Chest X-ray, PA view. Patient: 64 years old, sex M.
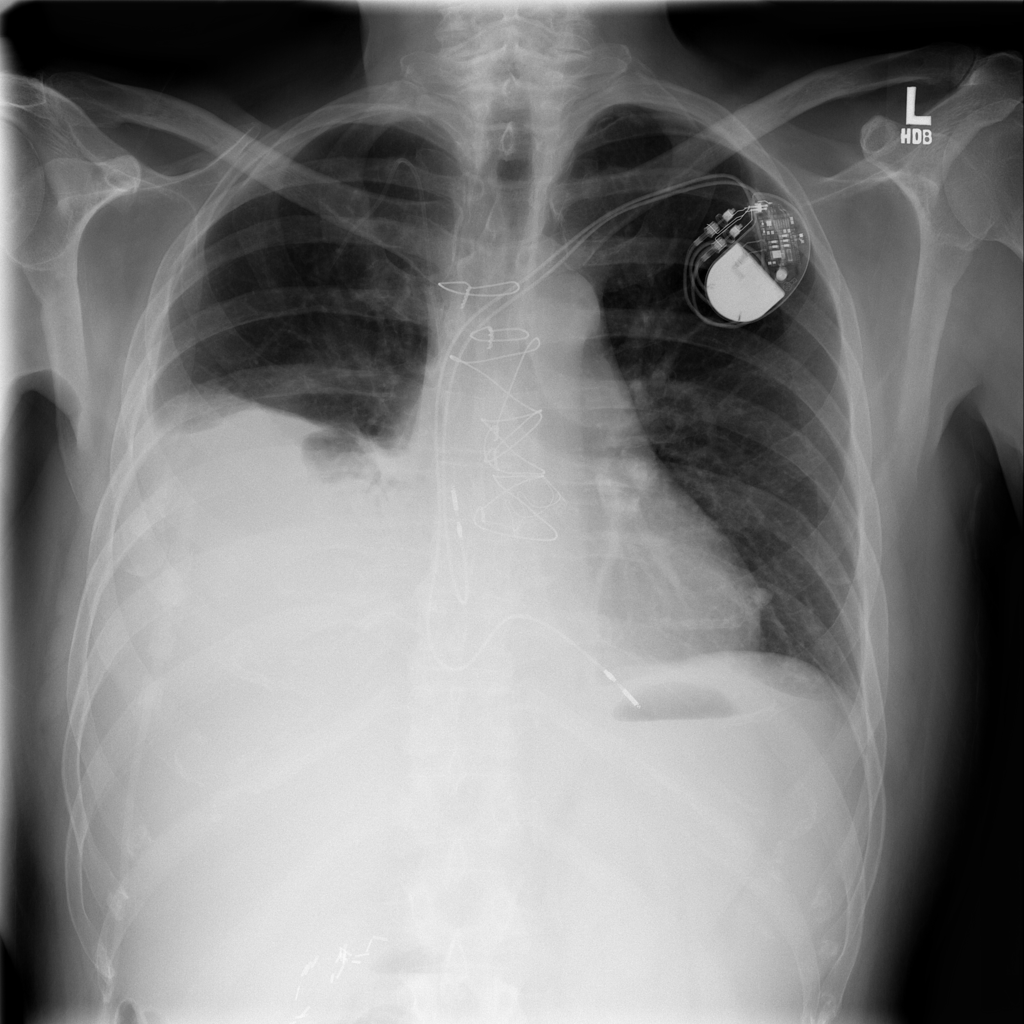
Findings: Consolidation, Effusion